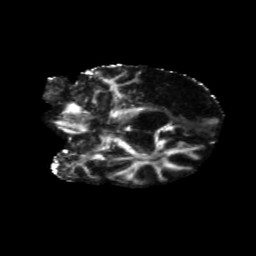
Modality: FA
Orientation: coronal
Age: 68
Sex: male
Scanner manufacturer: siemens
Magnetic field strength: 3 T
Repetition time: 5.25 s
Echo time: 0.08 s